Current action and preconditions to check: path_clear

Your task: For each precondition in the list above, predict whether it will hold at this action.

Consider the current scene as observed from the mobile robot's camera, and analyze the predicted future states of all dynamic agents (e.g., people, animals, vehicles, or any moving entities) within the NEXT SECOND.

IMPORTANT: Only answer "very likely" if you are absolutely certain—based on strong, clear evidence—that a dynamic agent will violate the precondition in the predicted future state. Do NOT answer "very likely" for unlikely, ambiguous, or low-probability risks.

Ask yourself for each precondition: Is there a high probability, with clear and convincing evidence, that the predicted future states of any dynamic agent will interfere with the predicted future state of the currently executing action within the NEXT SECOND, causing that precondition to fail?

Assess the risk level based on these predictions. Use "likely" or "very likely" if motions create a clear risk of interference.

Use "neutral" or "improbable" if agents are nearby but their predicted paths are clearly diverging or non-conflicting.

Failure Risk Categories: "very improbable", "improbable", "neutral", "likely", "very likely"

Answer Format: Output ONLY the probability_of_failure value from these categories: "very improbable", "improbable", "neutral", "likely", "very likely"

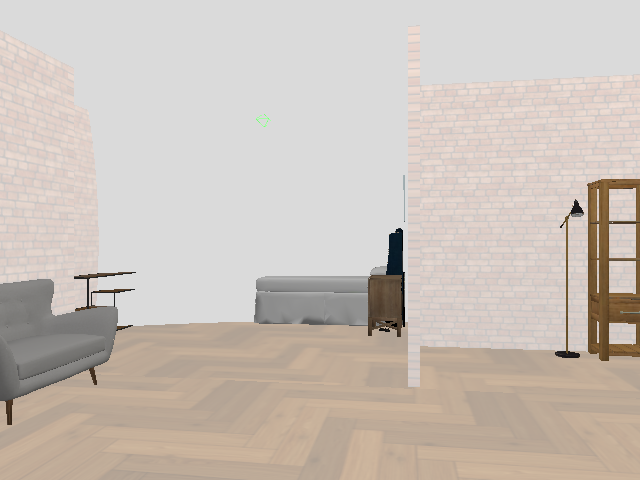

Answer: very improbable